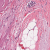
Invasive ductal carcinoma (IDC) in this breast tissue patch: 0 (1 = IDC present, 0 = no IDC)